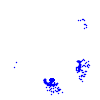
Particle: electron